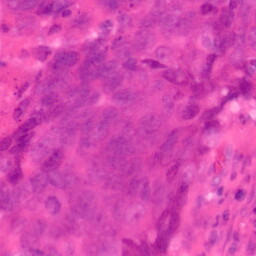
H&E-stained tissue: Colon